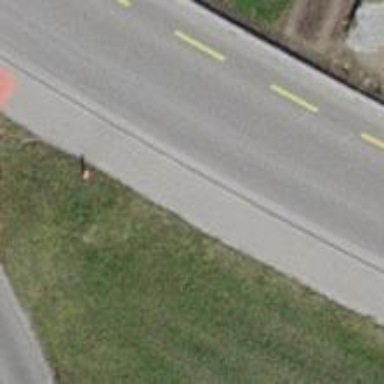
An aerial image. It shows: Asphalt sidewalk along the footway.